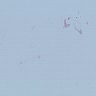
Metastatic tissue present: no